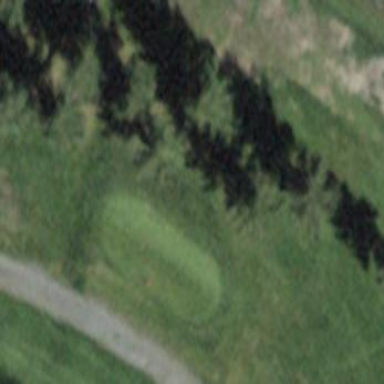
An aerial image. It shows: Grass area designated as golf tee.